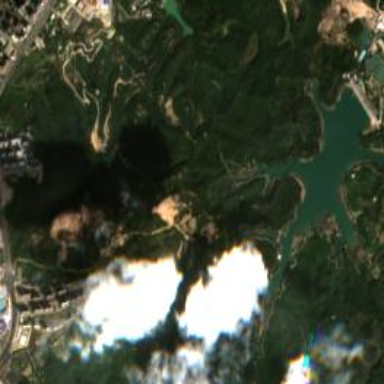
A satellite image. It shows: Reservoir of water.